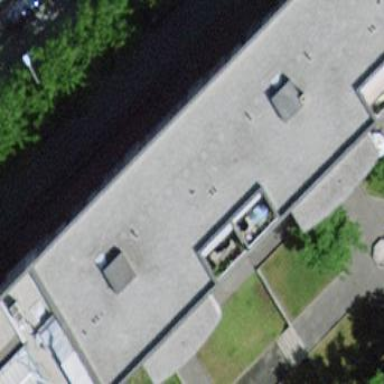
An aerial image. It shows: Building with apartments and flat roof.